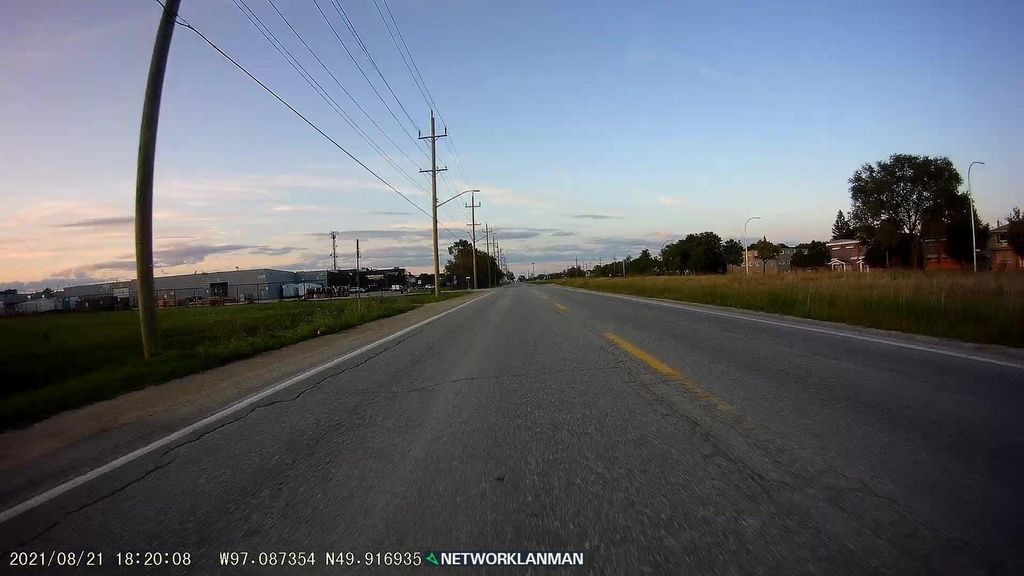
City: winnipeg